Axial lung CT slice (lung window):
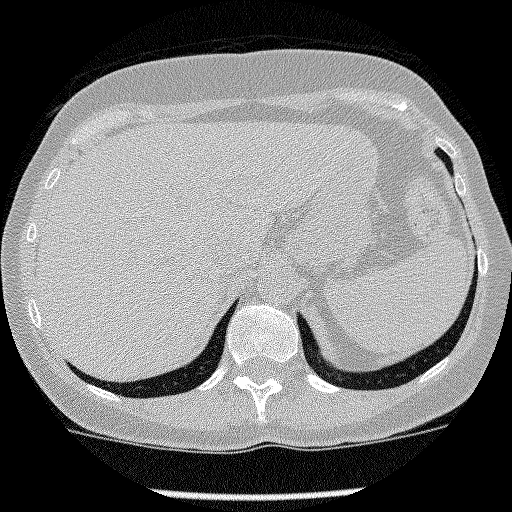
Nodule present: no